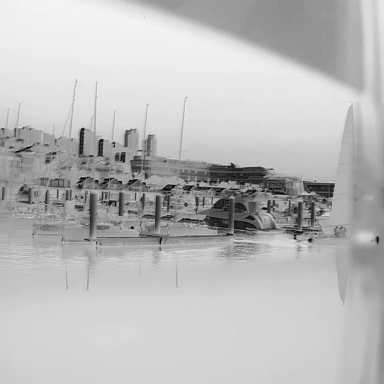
There is a sailboat in the infrared image.